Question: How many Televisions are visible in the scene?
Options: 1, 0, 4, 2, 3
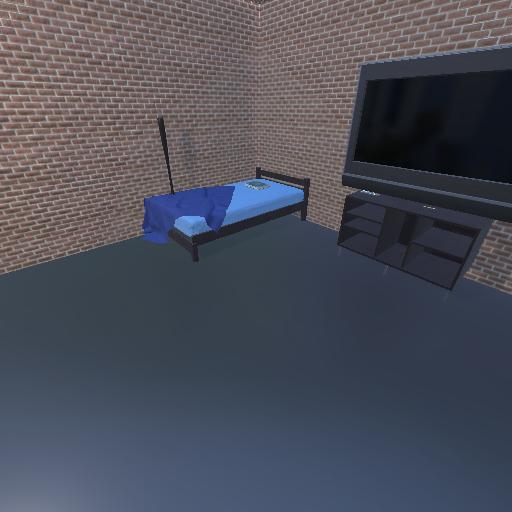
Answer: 1